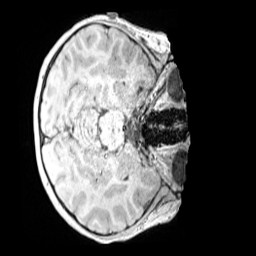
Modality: MP2RAGE
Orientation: axial
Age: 10
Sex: female
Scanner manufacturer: siemens
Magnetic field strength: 3 T
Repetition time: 4 s
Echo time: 0.00299 s